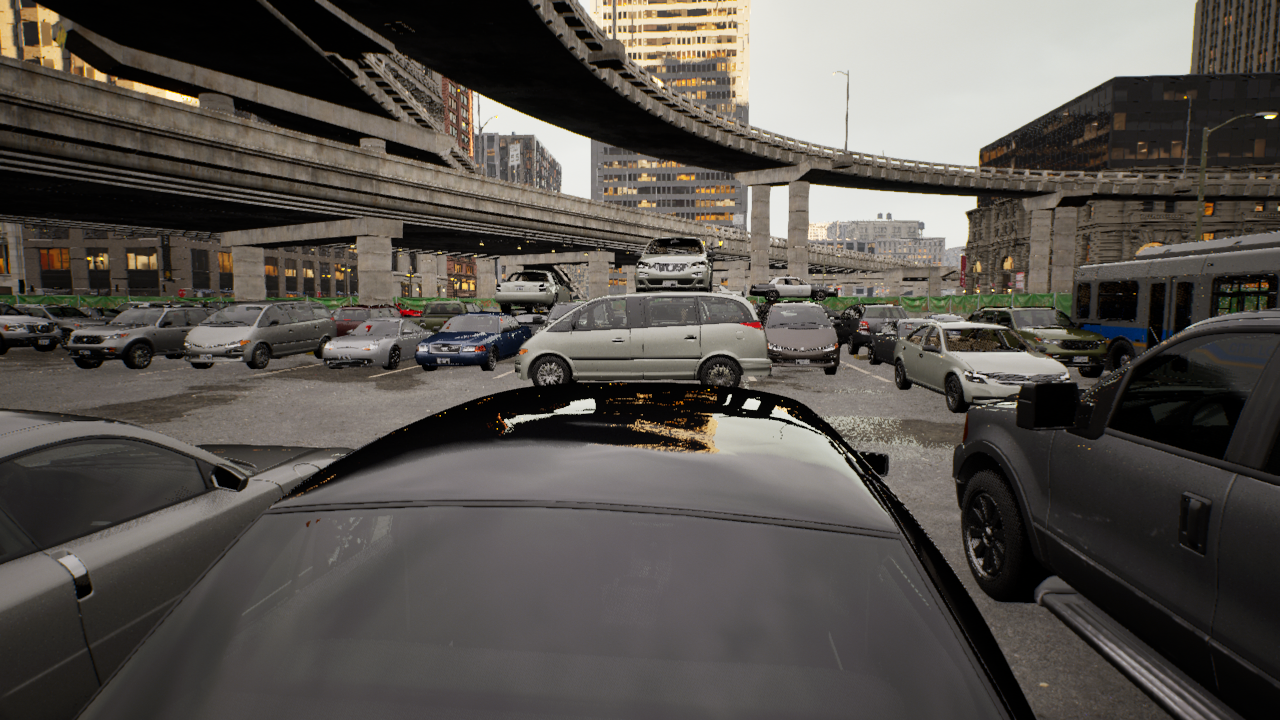
Venue: arterial
Lighting: golden hour
Vehicle rig: minivan